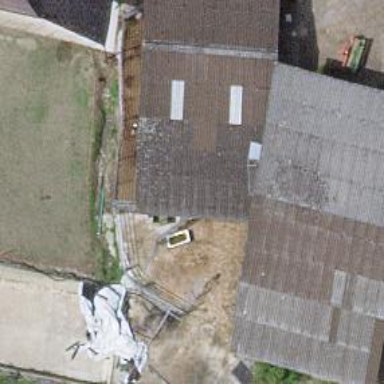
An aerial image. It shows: Farm auxiliary building.